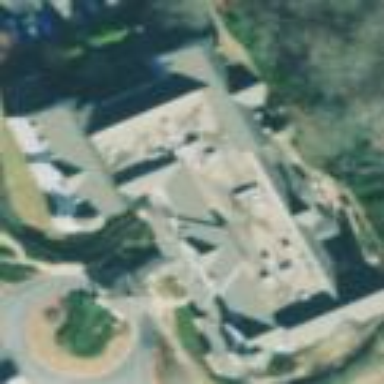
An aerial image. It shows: Residential building which serves as nursing home.